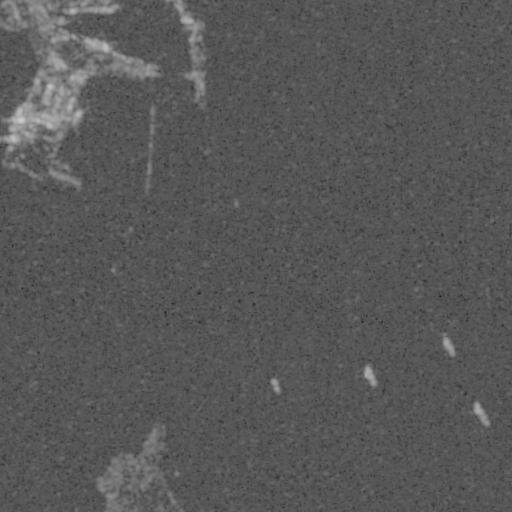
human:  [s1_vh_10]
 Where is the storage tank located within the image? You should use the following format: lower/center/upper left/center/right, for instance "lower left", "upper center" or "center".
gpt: The storage tank is located in the upper left of the image.
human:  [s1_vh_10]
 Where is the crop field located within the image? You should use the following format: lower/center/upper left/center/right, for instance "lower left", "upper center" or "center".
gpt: There is no crop field in the image.

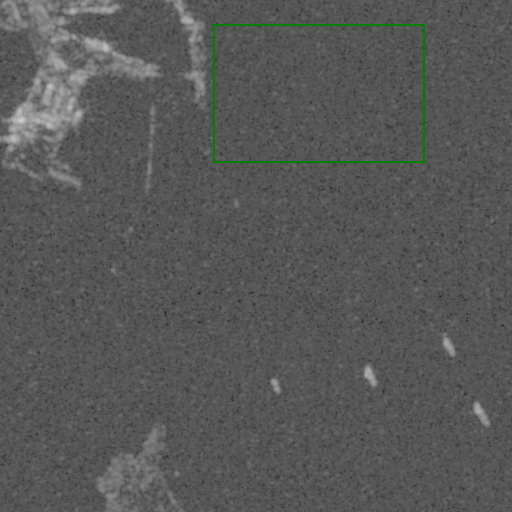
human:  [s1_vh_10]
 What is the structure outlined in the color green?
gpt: There is no green outline.
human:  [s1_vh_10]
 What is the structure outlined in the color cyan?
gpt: There is no structure outlined in cyan.